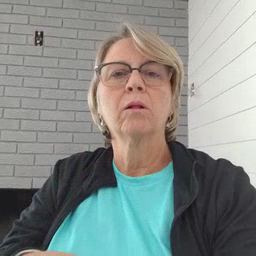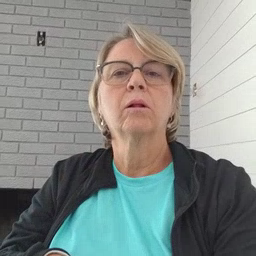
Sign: fall